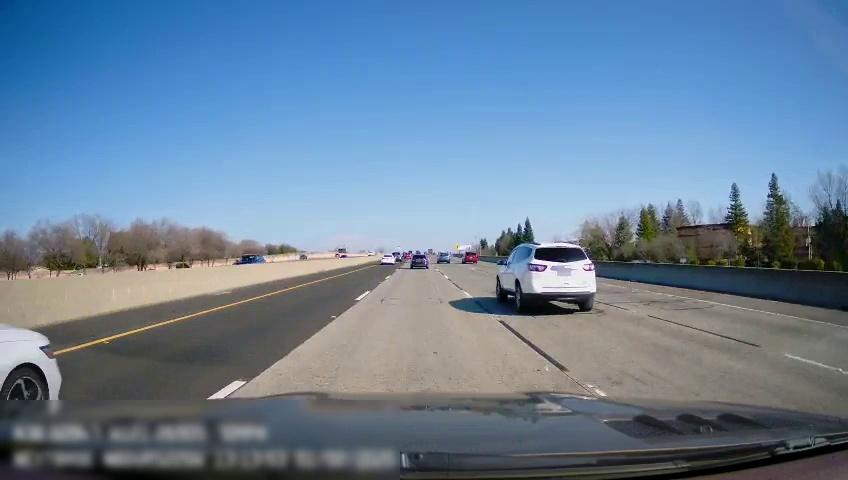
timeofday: Day
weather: Sunny
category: Drivable Space
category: Vehicles | Car
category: Drivable Space
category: Vehicles | Van
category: Vehicles | SUV
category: Vehicles | SUV
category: Vehicles | SUV
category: Vehicles | Car
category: Vehicles | Car
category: Vehicles | Car
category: Lanes | Alternate Lane
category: Lanes | Alternate Lane
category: Lanes | Current Lane
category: Lanes | Current Lane
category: Lanes | Alternate Lane